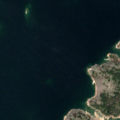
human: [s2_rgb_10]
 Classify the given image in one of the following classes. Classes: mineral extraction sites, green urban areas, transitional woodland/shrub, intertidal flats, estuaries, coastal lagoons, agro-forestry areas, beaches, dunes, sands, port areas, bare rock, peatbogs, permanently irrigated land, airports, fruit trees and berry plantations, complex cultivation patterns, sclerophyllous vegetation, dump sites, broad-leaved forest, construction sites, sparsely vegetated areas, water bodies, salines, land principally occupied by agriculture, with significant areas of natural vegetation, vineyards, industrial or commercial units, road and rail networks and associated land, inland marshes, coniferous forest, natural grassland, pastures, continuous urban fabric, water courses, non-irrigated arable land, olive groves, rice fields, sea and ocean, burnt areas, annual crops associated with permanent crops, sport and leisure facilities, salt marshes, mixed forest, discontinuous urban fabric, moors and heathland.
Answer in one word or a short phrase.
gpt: mixed forest, bare rock, sea and ocean